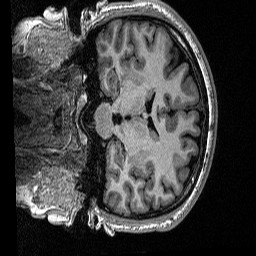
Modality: T1w
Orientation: coronal
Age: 25
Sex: male
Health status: healthy
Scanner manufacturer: siemens
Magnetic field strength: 1.5 T
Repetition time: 2.73 s
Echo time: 0.00357 s